Question: I'm aiming for this effect: (horizontal-only contour lines):

I did find <URL>' is generating the lines.
'''
uniform float gsize;//size of the grid
uniform float gwidth;//grid lines'width in pixels
varying vec3 P;
void main()
{
vec3 f = abs(fract (P * gsize)-0.5);
vec3 df = fwidth(P * gsize);
float mi=max(0.0,gwidth-1.0), ma=max(1.0,gwidth);//should be uniforms
vec3 g=clamp((f-df*mi)/(df*(ma-mi)),max(0.0,1.0-gwidth),1.0);//max(0.0,1.0-gwidth) should also be sent as uniform
float c = g.x * g.y * g.z;
gl_FragColor = vec4(c, c, c, 1.0);
gl_FragColor = gl_FragColor * gl_Color;
}
'''
How would I modify that example to be horizontal-only lines?
Is there a better solution?
Solution from modified shader below. Use floats using only the 'y' value.
'''
void main() {
float f = fract (_pos.y * 15.0);
float df = fwidth(_pos.y * 15.0);
float g = smoothstep(df * 1.0, df * 2.0, f);
float c = g;
gl_FragColor = vec4(c, c, c, 1.0);
}
'''
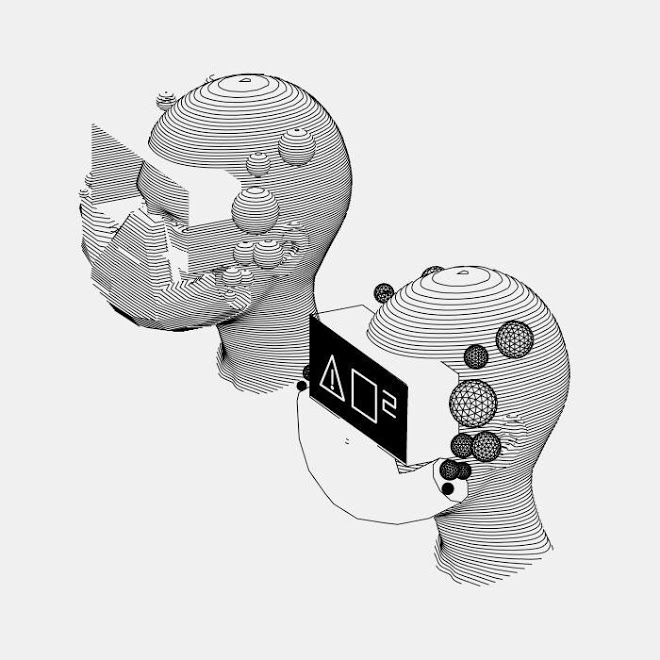
Answer: 'fwidth' is not exactly generating the lines, mainly 'fract' is. 'fwidth' is only used to keep the line width constant in screen space.
If you try to draw 1px lines only using fract, it will work. But if you want wide lines or antialiased lines, you'll need fwidth to make sensible interpolations.
To only have horizontal lines, you probably just need to remove one of the coordinates in the fract/fwidth calculation. Although maybe you should try with the simple version first from your link (a lot easier to understand :D):
'''
varying vec3 k;
void main()
{
vec3 f = fract (k * 100.0);
vec3 df = fwidth(k * 100.0);
vec3 g = smoothstep(df * 1.0, df * 2.0, f);
float c = g.x * g.y * g.z;
gl_FragColor = vec4(c, c, c, 1.0);
}
'''